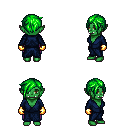
a pixel art fantasy rpg character, female body template, orc, green skin, blue robe, magenta pants, green pixie cut hairstyle, gold gloves, four views (front, back, left, right), 2x2 character sprite sheet, small pixel art, hard edges, no anti-aliasing